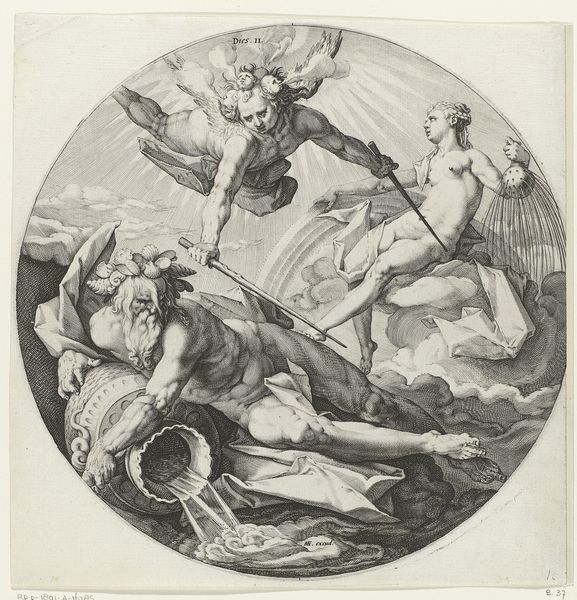
Titel: Tweede scheppingsdag: scheiding tussen de wateren
Künstler: Jan Harmensz. Muller
Standort: Amsterdam
Institution: Rijksmuseum
Schlagwörter: gott, himmel, kampf, mann, nackt, wasser, wolken, frau, bart, wind, sonne, kreis, rund, stock, amphore, engel, krug, vase, schaum, muskeln, knie, strahlen, schwarzweiss, radierung, stich, schwert, antik, götter, nymphe, muscheln, kupferstich, regenbogen, quelle, vignette, neptun, poseidon, flussgott, rama, ausschütten, 19. jahrhundert